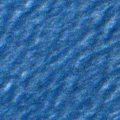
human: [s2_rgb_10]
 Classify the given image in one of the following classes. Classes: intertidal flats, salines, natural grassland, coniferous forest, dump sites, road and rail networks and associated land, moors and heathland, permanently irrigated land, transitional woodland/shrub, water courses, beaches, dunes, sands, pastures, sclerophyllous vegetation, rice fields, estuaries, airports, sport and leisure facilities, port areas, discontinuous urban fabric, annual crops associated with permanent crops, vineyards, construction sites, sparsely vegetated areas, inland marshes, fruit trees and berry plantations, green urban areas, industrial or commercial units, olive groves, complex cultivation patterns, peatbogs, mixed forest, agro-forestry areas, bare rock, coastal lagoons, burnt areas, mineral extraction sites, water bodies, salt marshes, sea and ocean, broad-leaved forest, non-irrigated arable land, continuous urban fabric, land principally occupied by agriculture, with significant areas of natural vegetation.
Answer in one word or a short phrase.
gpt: sea and ocean